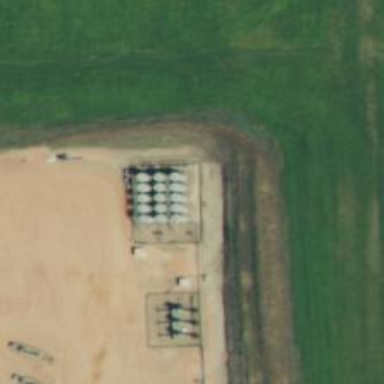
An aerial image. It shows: Storage tank with man-made structure.